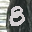
Label: 8